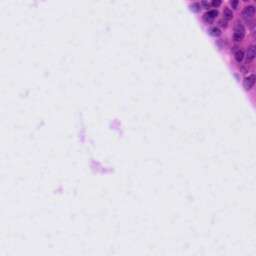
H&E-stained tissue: Tonsil